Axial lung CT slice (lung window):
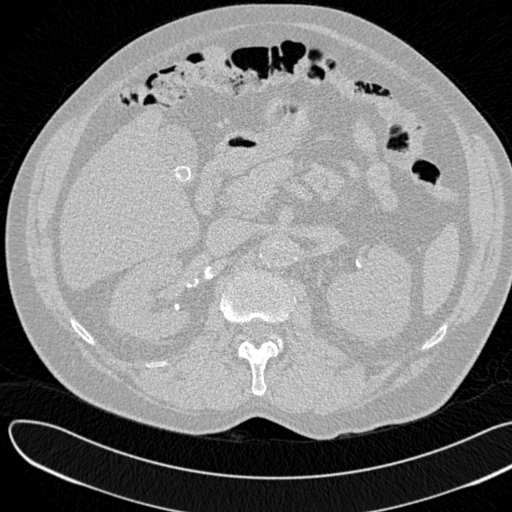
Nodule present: no